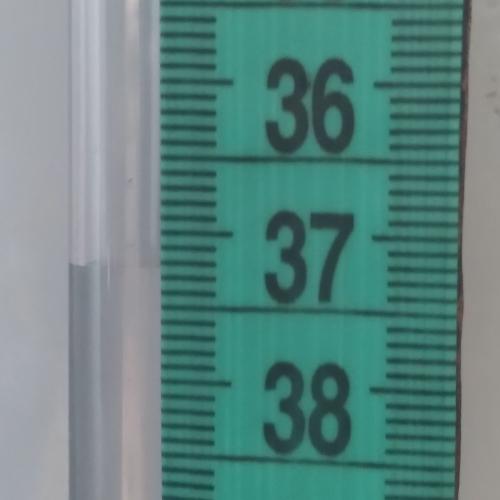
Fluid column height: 37.2 cm